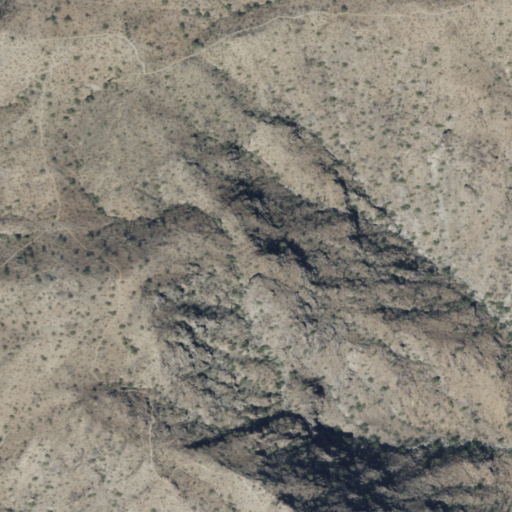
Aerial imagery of mountains in Arizona named Gila Range containing only shrub